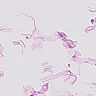
Metastatic tissue present: no